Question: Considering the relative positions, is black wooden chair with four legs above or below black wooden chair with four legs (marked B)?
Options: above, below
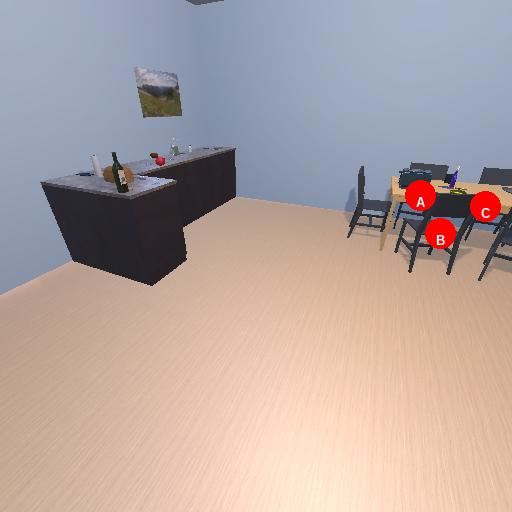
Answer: above